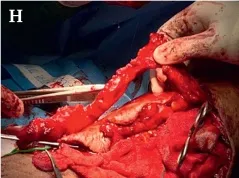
Case 4. (H) Aneurysmorrhaphy with calibration to a 28 Fr chest tube.
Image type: medical_photograph (other_medical_photograph)